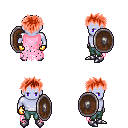
a pixel art fantasy rpg character, male body template, dark elf, purple skin, pink tattered cape, teal pants, red bedhead hairstyle, gold gloves, metal boots, shield, four views (front, back, left, right), 2x2 character sprite sheet, small pixel art, hard edges, no anti-aliasing